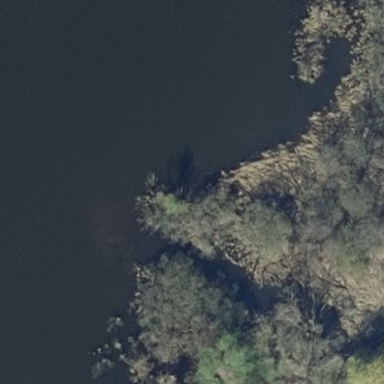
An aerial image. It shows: Swamp in wetland area.